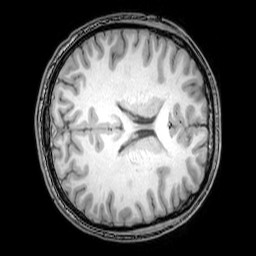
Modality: T1w
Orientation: axial
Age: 22
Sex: male
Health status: healthy
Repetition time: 0.081 s
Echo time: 0.037 s